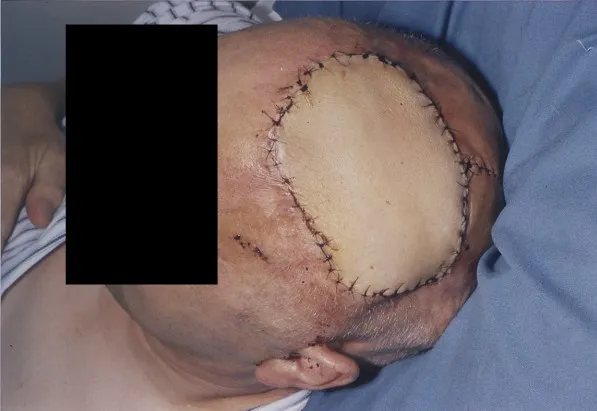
Uncomplicated healing of radial forearm flap on left hemicranium.
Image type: medical_photograph (other_medical_photograph)